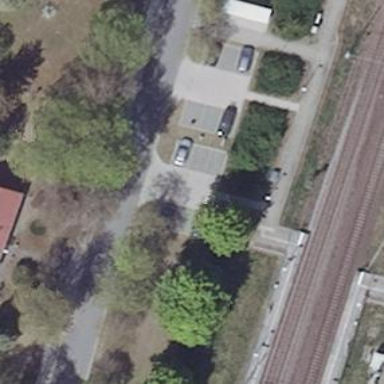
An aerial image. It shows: Parking area with surface dedicated for park and ride.